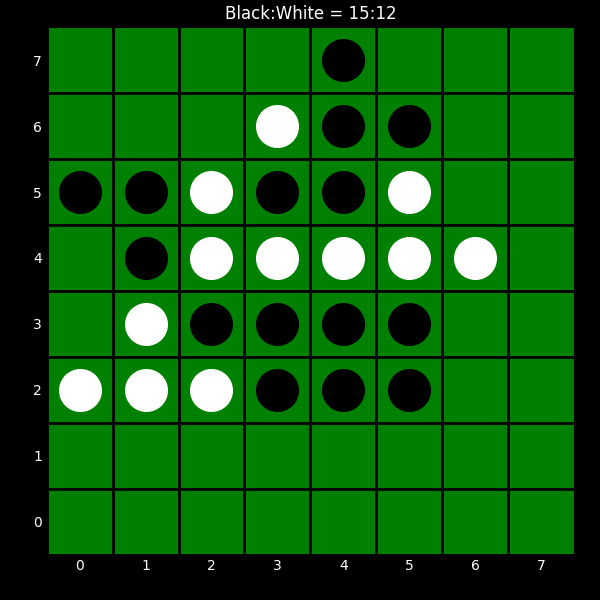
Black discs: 15
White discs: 12